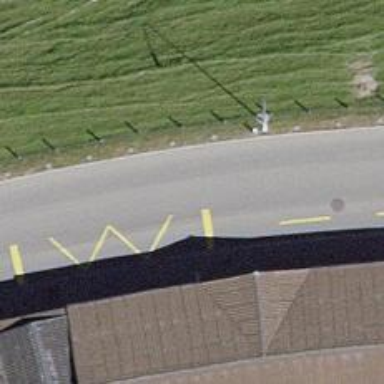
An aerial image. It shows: Public transport stop position.